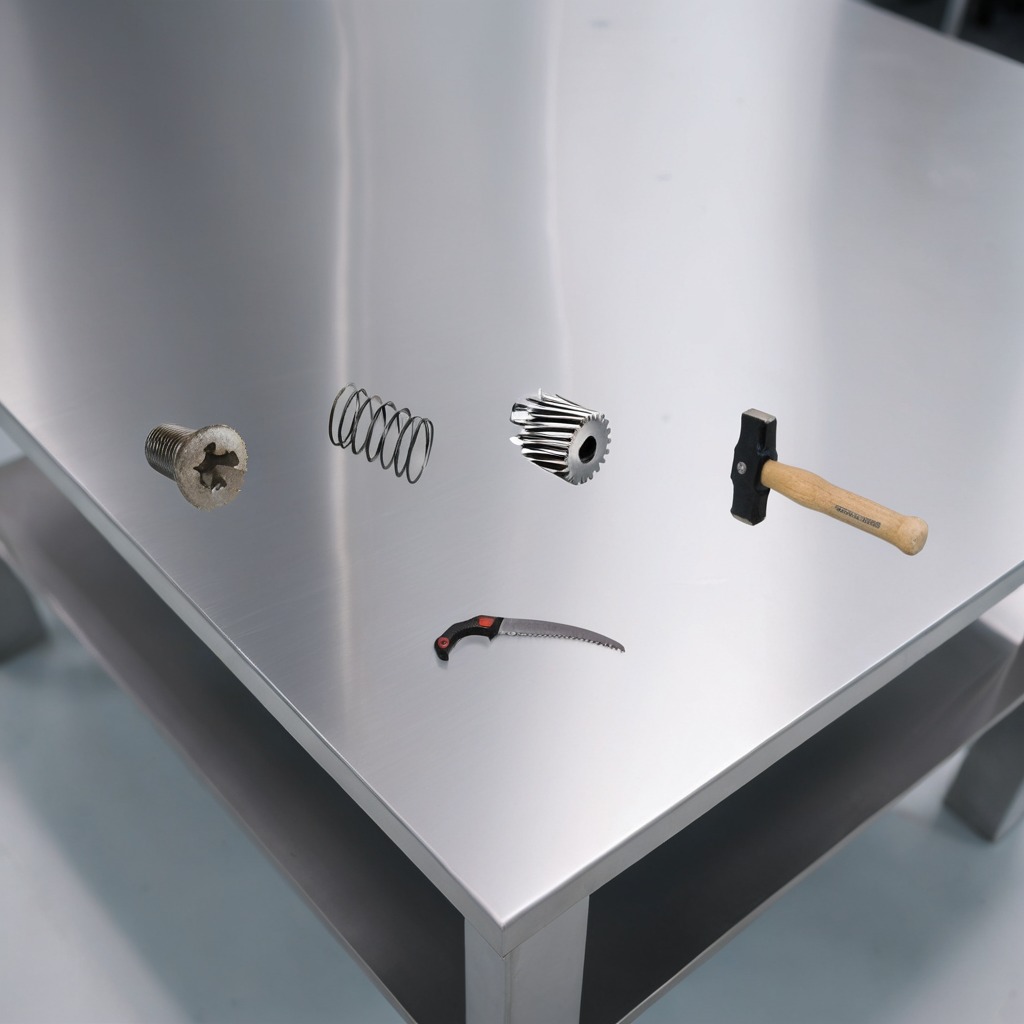
A steel gear with teeth, a hammer, a metal machine screw, a coiled metal spring, and a handheld metal saw are lying on the stainless steel table in a high-end prototyping lab.